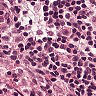
Metastatic tissue present: no